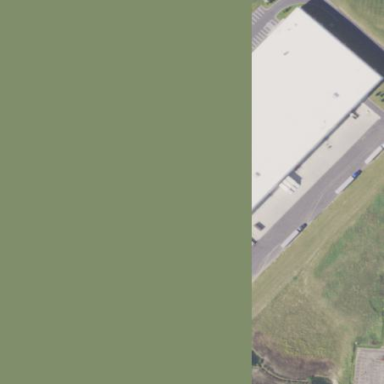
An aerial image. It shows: Warehouse building.